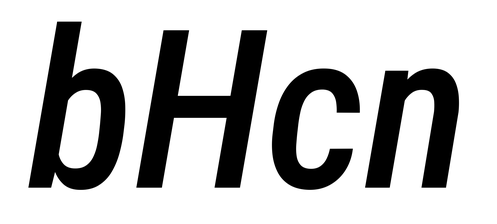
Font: Roboto-Italic_Condensed_Medium_Italic